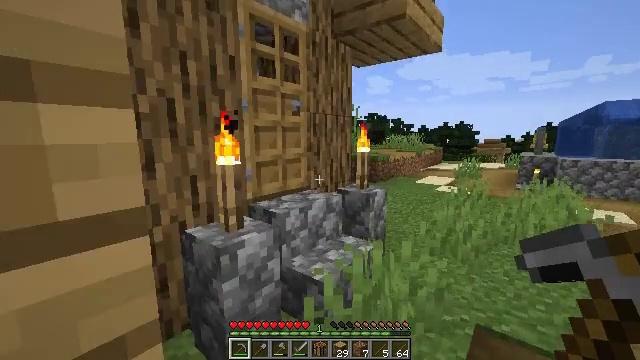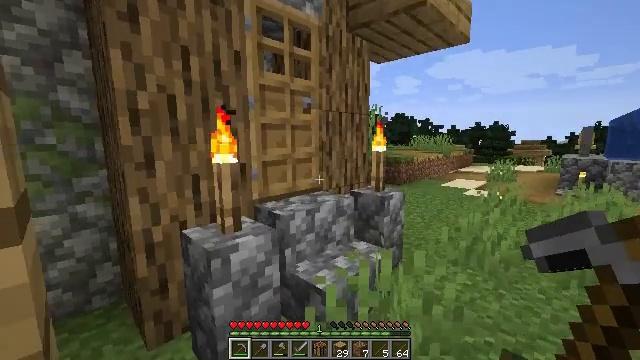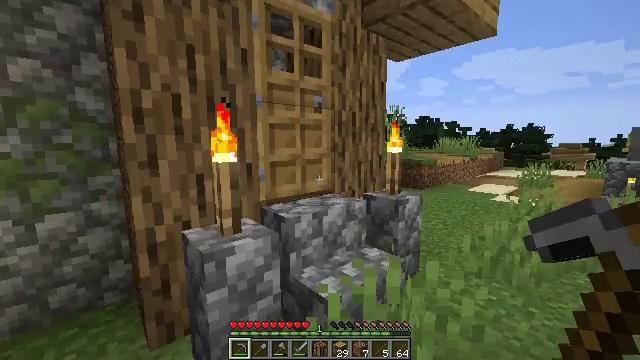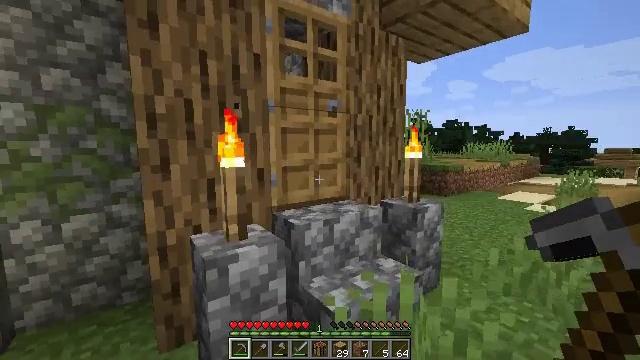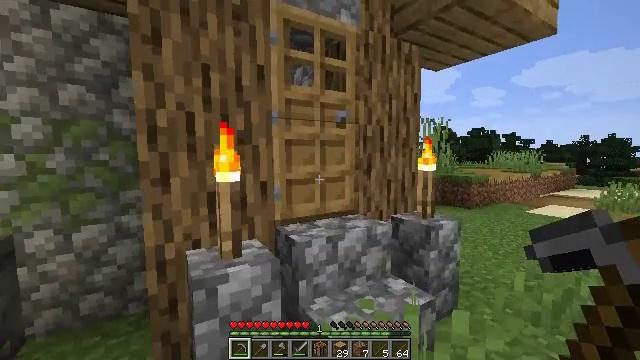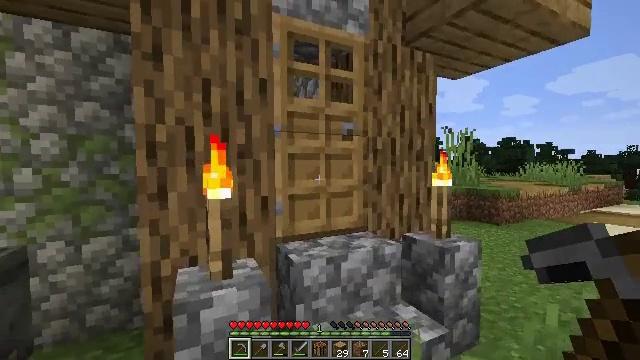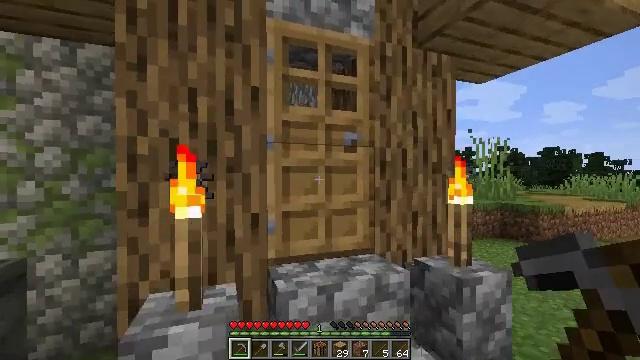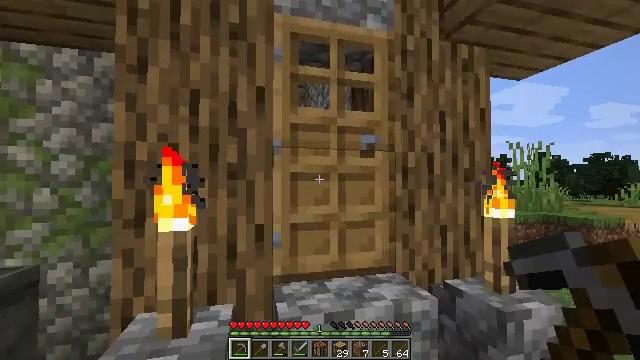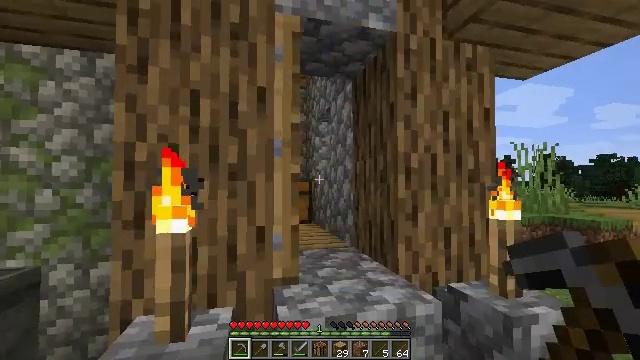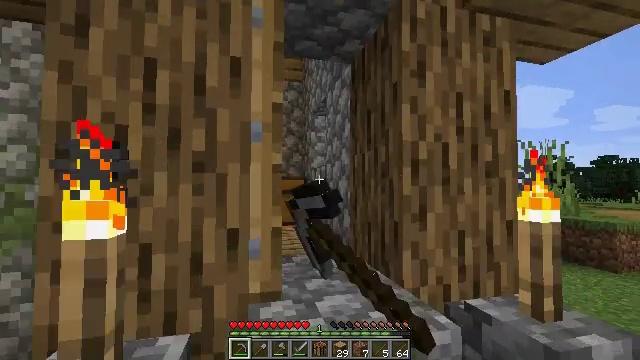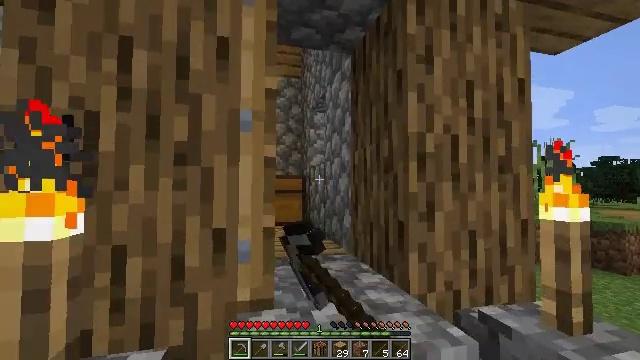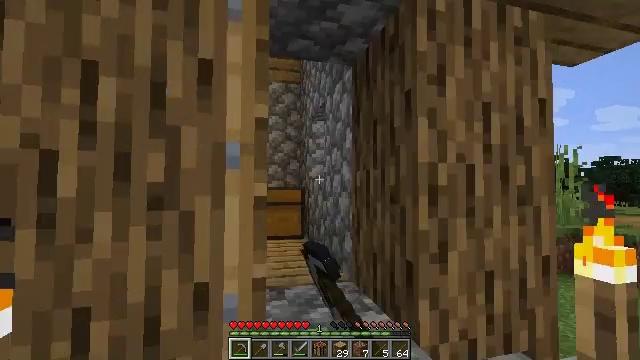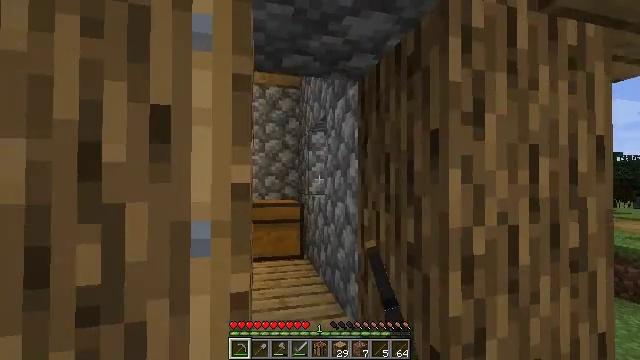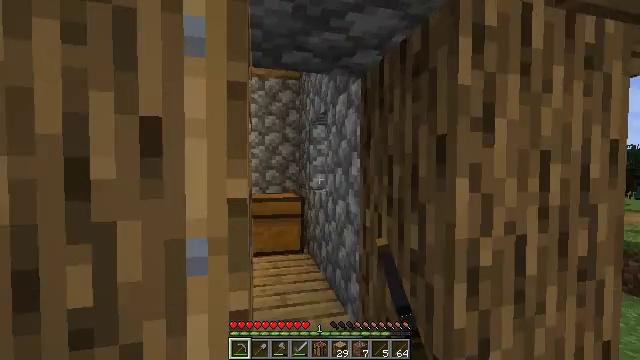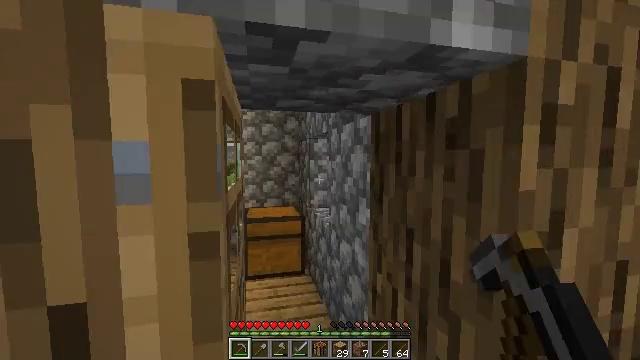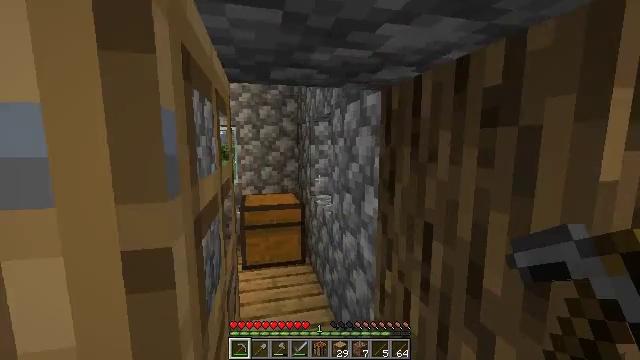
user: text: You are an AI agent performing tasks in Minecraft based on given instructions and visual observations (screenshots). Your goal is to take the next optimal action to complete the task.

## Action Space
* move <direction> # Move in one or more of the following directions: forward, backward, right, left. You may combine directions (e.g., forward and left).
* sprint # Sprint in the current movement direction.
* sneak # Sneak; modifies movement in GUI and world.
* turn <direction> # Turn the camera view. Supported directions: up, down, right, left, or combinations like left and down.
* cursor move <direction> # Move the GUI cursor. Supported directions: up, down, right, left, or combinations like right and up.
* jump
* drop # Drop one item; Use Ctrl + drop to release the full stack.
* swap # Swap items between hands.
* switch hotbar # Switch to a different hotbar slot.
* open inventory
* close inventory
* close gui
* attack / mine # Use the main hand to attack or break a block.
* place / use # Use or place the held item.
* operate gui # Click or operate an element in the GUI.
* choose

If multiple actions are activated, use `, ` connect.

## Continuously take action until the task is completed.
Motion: motion action
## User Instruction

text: Attack the smooth stone block to break it.
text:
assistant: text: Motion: move forward and move right, turn left
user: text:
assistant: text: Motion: move forward and move right, turn left
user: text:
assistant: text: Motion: move forward and move right, turn left and up
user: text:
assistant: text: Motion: move forward and move right, turn left and up
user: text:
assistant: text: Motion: move forward and move right, turn left and up
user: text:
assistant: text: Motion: move forward, turn left and up
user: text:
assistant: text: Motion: move forward, turn left and up
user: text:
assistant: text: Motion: move forward, use / place
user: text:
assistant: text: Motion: move forward, use / place
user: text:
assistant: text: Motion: move forward, use / place
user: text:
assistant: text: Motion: move forward, use / place
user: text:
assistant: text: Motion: move forward
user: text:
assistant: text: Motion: move forward, turn down
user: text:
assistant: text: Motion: move forward, turn down
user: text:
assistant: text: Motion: move forward, turn down
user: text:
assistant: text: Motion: move forward, turn down
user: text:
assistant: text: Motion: move forward, turn down
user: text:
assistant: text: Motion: move forward, turn left and down
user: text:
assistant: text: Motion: move forward, turn left and down
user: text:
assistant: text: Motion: move forward, turn left and down
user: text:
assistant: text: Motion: move forward, turn left
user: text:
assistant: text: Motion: move forward
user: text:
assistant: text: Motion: move forward, turn left
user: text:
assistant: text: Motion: move forward, turn left
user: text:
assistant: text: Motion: move forward, turn left
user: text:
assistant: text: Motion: move forward, turn left
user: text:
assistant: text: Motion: move forward, turn left
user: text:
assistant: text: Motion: move forward
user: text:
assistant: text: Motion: move forward, turn down
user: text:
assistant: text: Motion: move forward, turn down, use / place